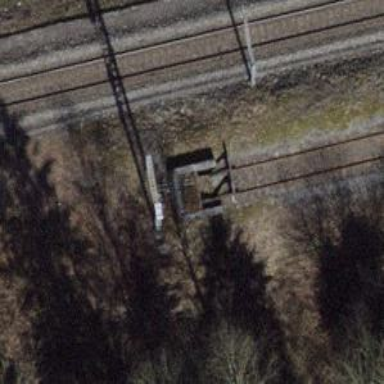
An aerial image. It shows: Railway buffer stop.